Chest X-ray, PA view. Patient: 53 years old, sex M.
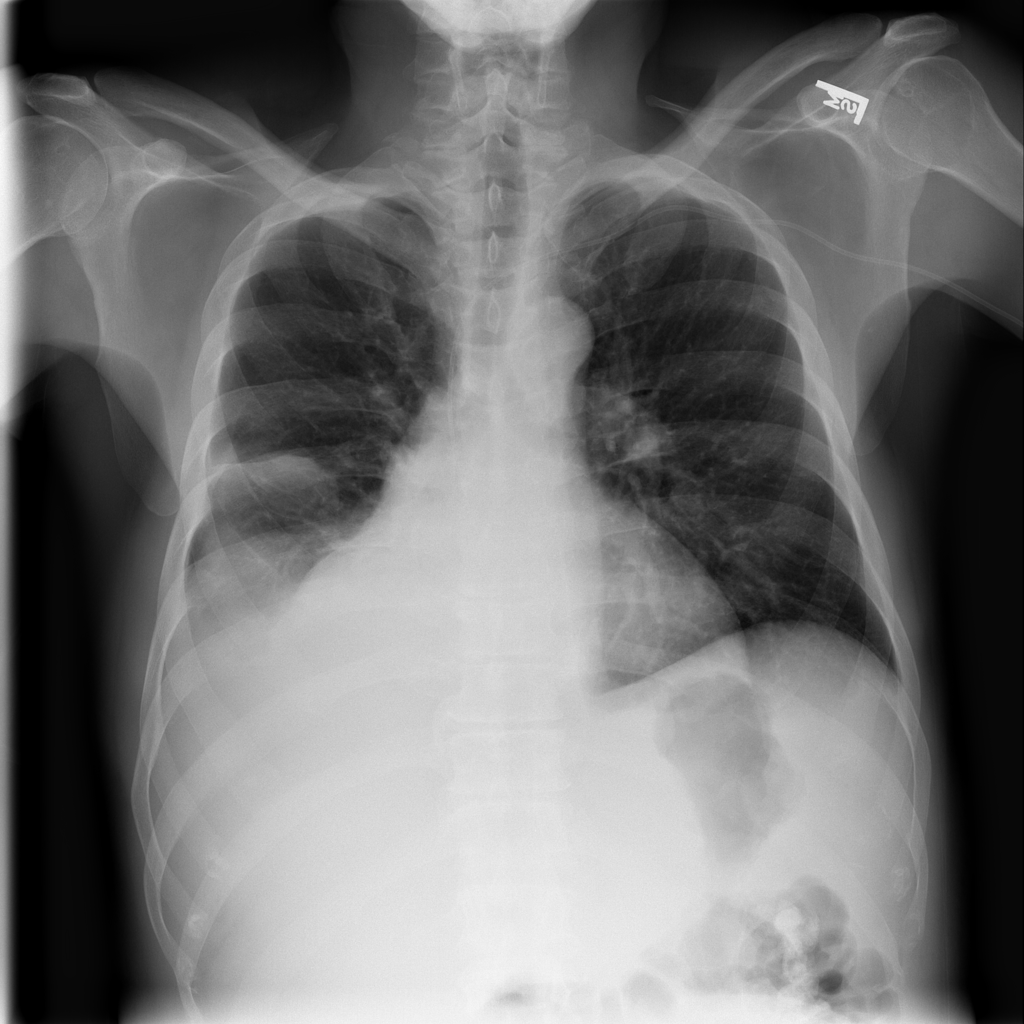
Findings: No Finding